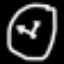
Label: clock